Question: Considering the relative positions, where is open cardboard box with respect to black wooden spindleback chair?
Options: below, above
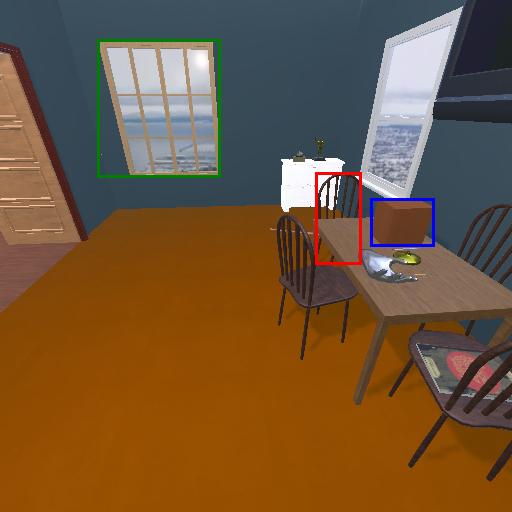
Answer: below